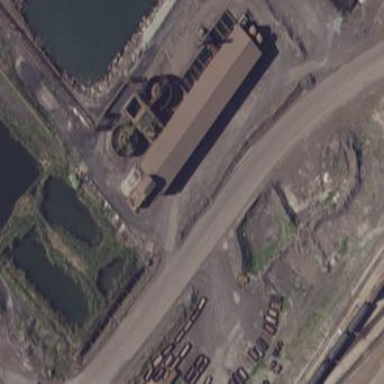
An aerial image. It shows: Industrial building.